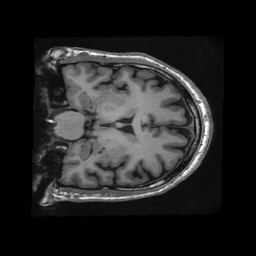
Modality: T1w
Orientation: coronal
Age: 50
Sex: male
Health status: healthy
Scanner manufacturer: ge
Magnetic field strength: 3 T
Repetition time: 0.008412 s
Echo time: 0.003088 s